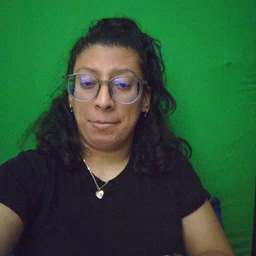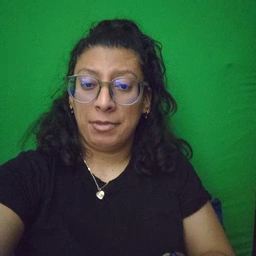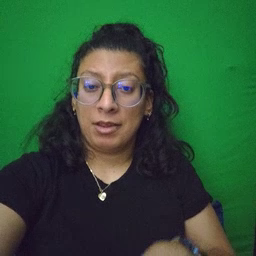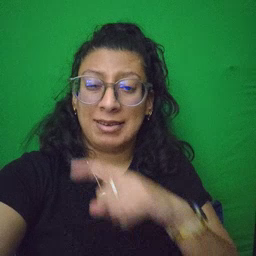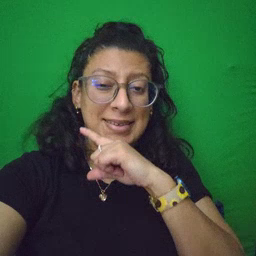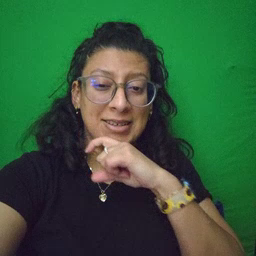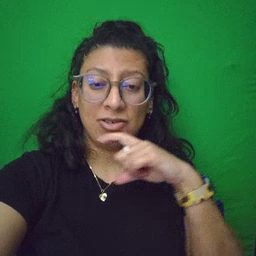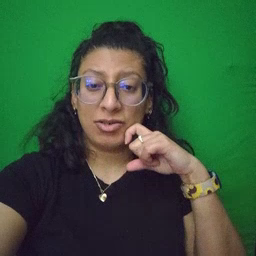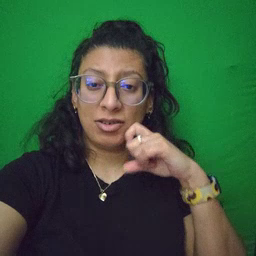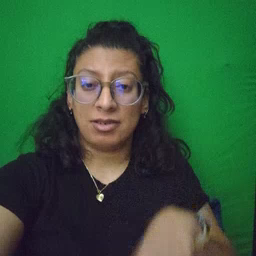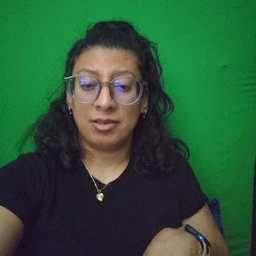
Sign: cereal